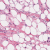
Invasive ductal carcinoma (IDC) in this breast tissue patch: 1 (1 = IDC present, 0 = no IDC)